Question: What is the result of this measurement?
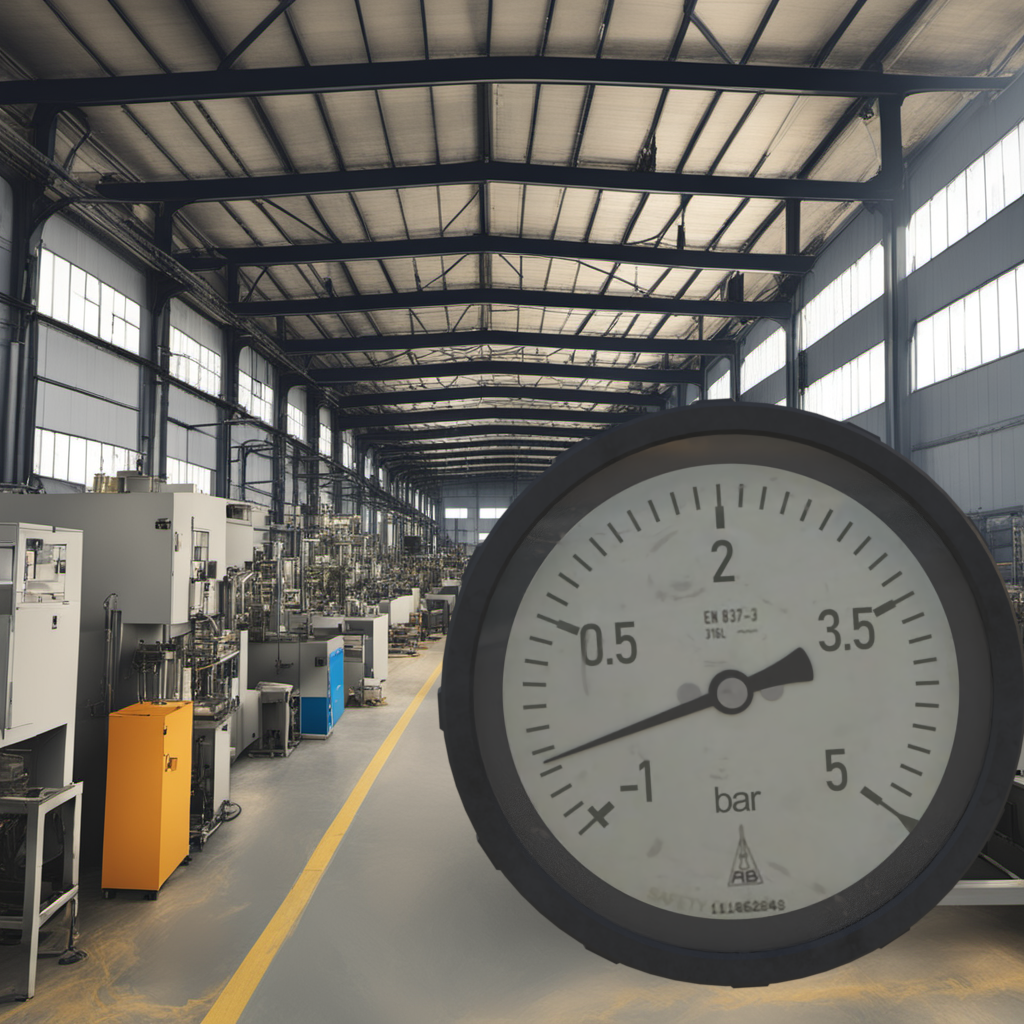
Answer: The result is -0.5
Question: What is the range of the measurement shown in the image?
Answer: The range is from -1 to 5
Question: What is the minimum and maximum value range of the measurement in the image?
Answer: The minimum value is -1 and the maximum value is 5